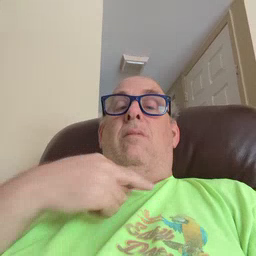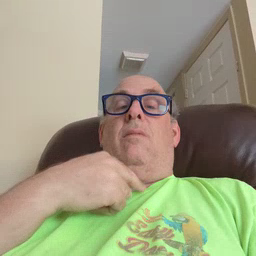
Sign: stuck